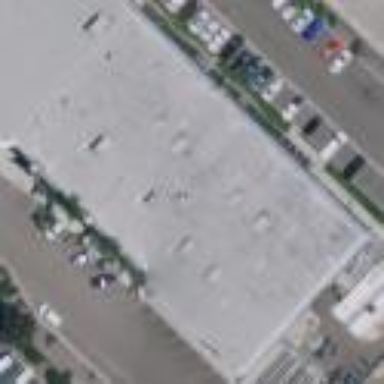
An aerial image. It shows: Industrial building.